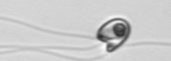
Label: flagellate_morphotype1